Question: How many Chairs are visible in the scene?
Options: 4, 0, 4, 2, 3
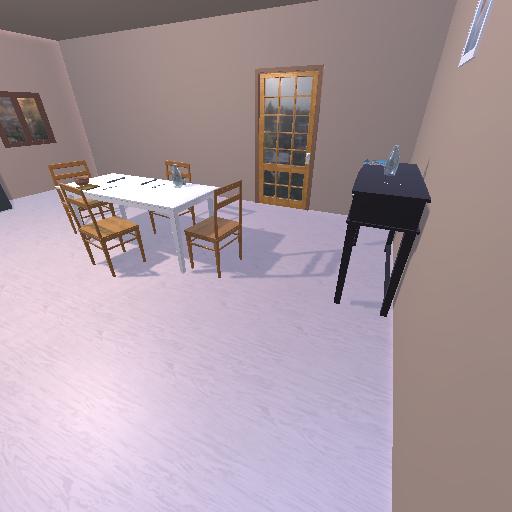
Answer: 4